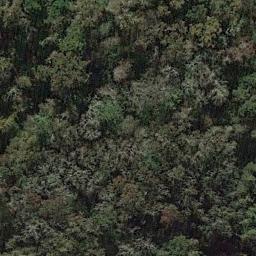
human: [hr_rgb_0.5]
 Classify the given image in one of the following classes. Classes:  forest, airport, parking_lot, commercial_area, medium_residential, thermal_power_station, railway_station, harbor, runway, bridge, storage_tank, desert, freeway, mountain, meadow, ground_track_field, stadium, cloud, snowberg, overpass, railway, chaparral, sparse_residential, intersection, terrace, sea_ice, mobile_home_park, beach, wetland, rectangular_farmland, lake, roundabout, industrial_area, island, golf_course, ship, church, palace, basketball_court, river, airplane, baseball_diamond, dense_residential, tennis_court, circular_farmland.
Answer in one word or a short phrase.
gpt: forest